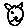
Label: cat